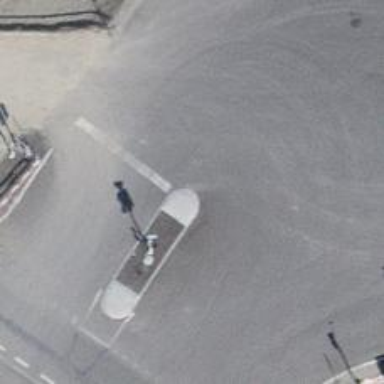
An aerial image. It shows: Road with traffic signals.